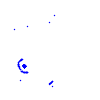
Particle: kaon